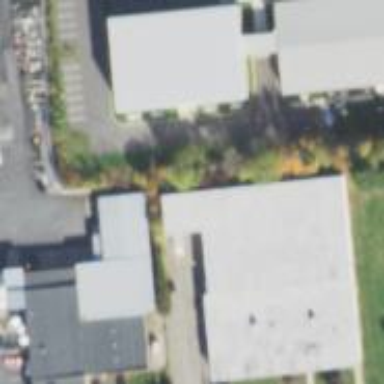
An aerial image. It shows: Commercial building.